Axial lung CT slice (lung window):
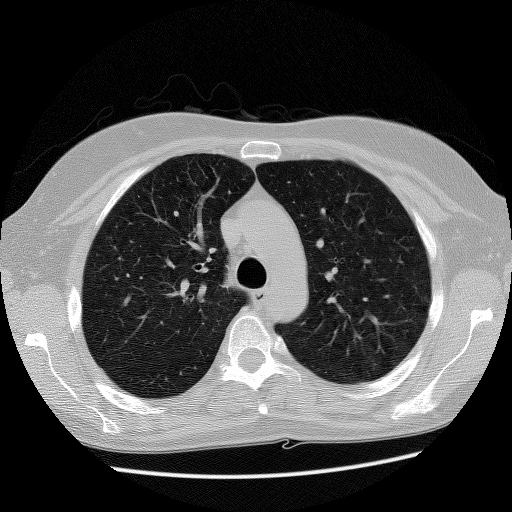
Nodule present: no